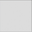
Piece: xx